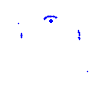
Particle: proton